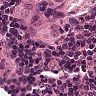
Metastatic tissue present: yes